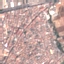
Label: Residential